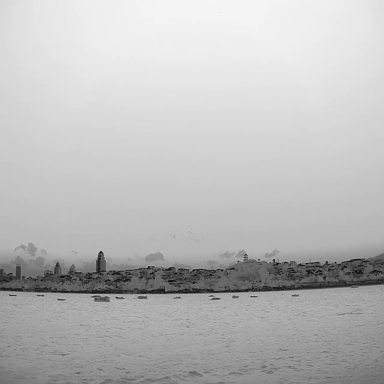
There are ten bulk_carriers in the infrared image.